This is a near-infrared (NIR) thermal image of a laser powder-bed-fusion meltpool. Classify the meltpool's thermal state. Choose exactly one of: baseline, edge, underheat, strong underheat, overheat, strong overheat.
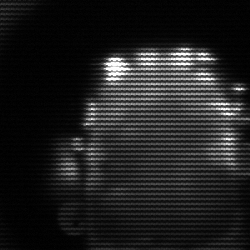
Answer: baseline